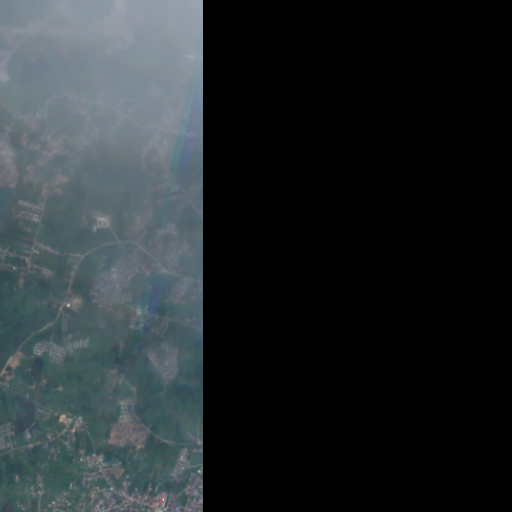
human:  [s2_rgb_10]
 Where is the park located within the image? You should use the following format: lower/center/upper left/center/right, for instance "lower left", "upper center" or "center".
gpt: The park is located in the center right of the image.
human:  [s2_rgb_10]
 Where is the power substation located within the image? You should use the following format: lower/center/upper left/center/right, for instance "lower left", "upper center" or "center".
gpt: The power substation is located in the center right of the image.
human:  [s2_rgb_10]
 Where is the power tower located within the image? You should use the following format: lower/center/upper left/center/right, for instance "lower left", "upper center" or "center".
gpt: The power tower is located in the right of the image.
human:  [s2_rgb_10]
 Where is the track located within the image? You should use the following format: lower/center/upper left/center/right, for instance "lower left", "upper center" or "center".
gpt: There is no track in the image.